Field crop: maize
Growth stage: 2
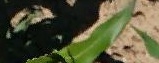
Species: maize